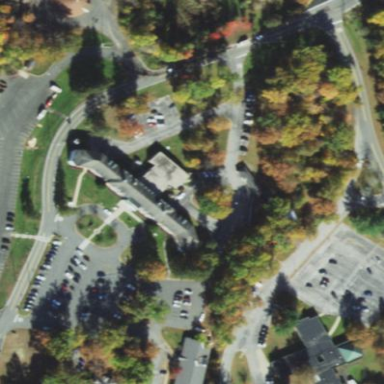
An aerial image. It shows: Hospital building.